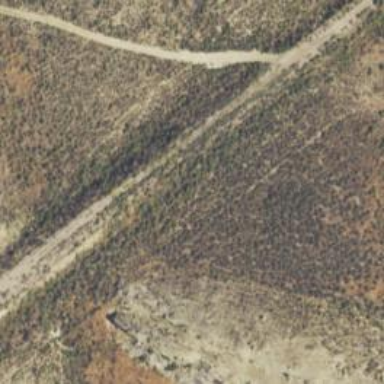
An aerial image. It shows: Unclassified road.